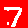
Digit: 7